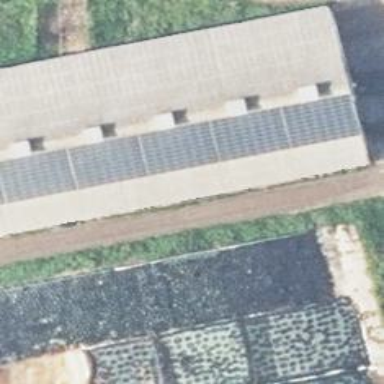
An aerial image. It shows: Small solar photovoltaic panel generator is producing electricity.